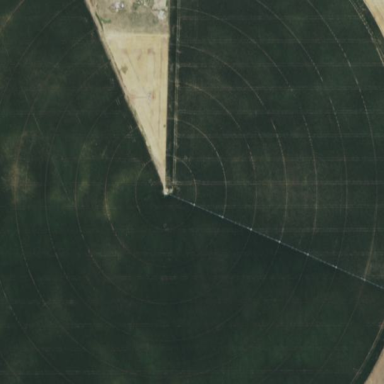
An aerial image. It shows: Farmland with pivot irrigation system.